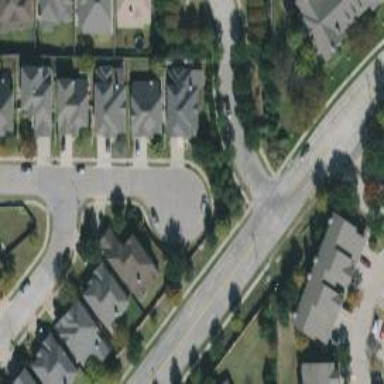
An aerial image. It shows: Circle designated as turning point on the road.